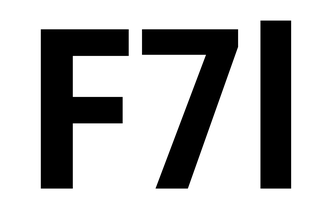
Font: Roboto_Condensed_Bold